The picture encodes a bearing's raw vibration samples as pixel intensities in a 2-D grid. Determine the bearing's health state. Answer with exactly one of: normal, inner_race, outer_race, ball.
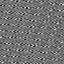
Answer: inner_race